Question: I am Eclipse user and developed android application easily on it. But recently when i saw android studio came and offered by android website i thought to give it a shot since it looks very promising. I have downloaded the android studio in my D drive while my previous SDKS and eclipse is installed in C drive C:\NV_ANDROIDPACK\android-sdk-windows\platforms ( I have used Nividea tegra for whole package in past)..
Now the problem is the android studio has downloaded android SDK 4.2.3 by default in D drive while my other previous sdks are in C drive C:\NV_ANDROIDPACK\android-sdk-windows\platforms.
Now i am trying to run android studio with my previous list of sdks and devices. To test this i have changed the project structure from the Android studio as well as modules and directed to the C:\NV_ANDROIDPACK\android-sdk-windows. Now the AVD manager and SDK manager are configured fine and i can see my installed sdk list and can create virtual devices.
But when i run this it gives me error Cannot load AVD list Error parsing C:\NV_ANDROIDPACK\android-sdk-windows\tools\lib\devices.xml . When i opened the xml file for the newer SDK i found some new xml tags has been added so might be this error but not sure how to solve it.
Is there any good way to have both of the IDE with single SDK of android?

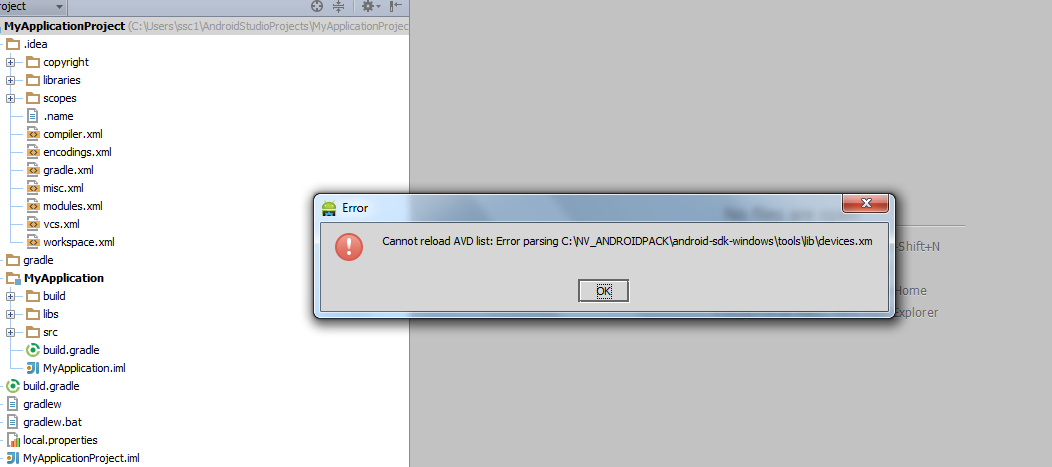
Answer: This was happening due to the older version in the existing sdk of the Andorid SDK tools , which can be update with new revisions. After that the error is gone and now able to run the emulator ...